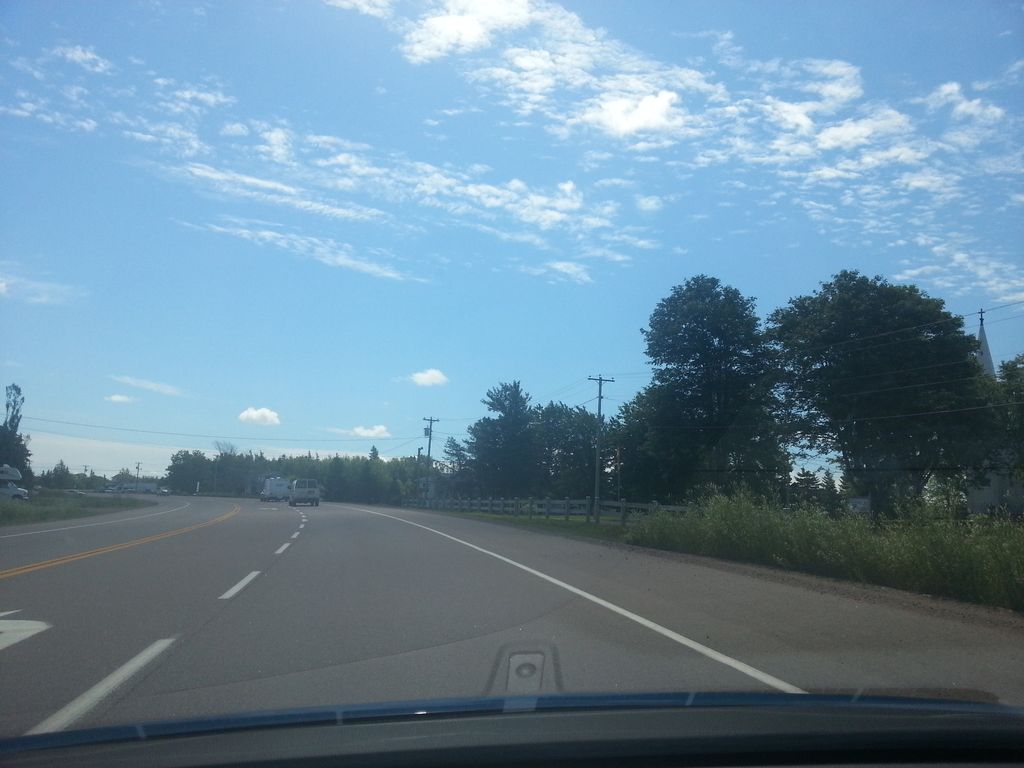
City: charlottetown